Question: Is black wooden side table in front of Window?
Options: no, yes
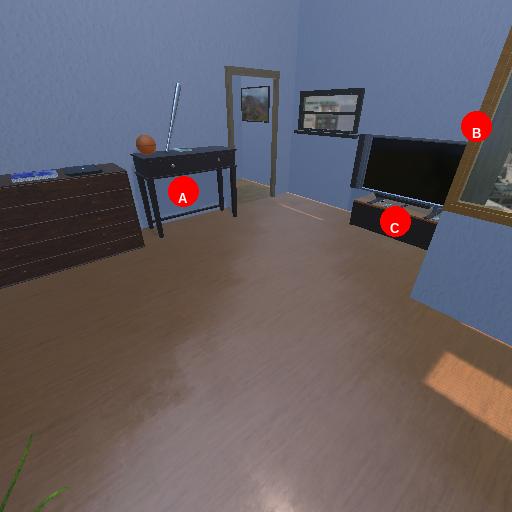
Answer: no